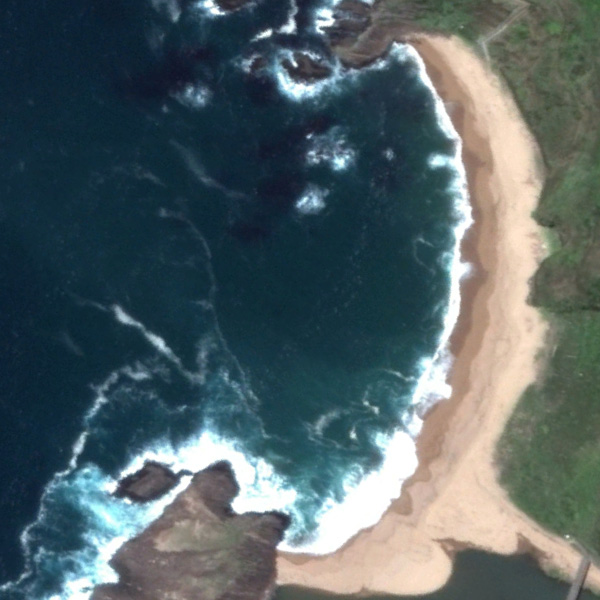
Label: Beach